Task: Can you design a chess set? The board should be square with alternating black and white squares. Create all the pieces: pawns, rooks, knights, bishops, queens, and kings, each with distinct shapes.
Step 351:
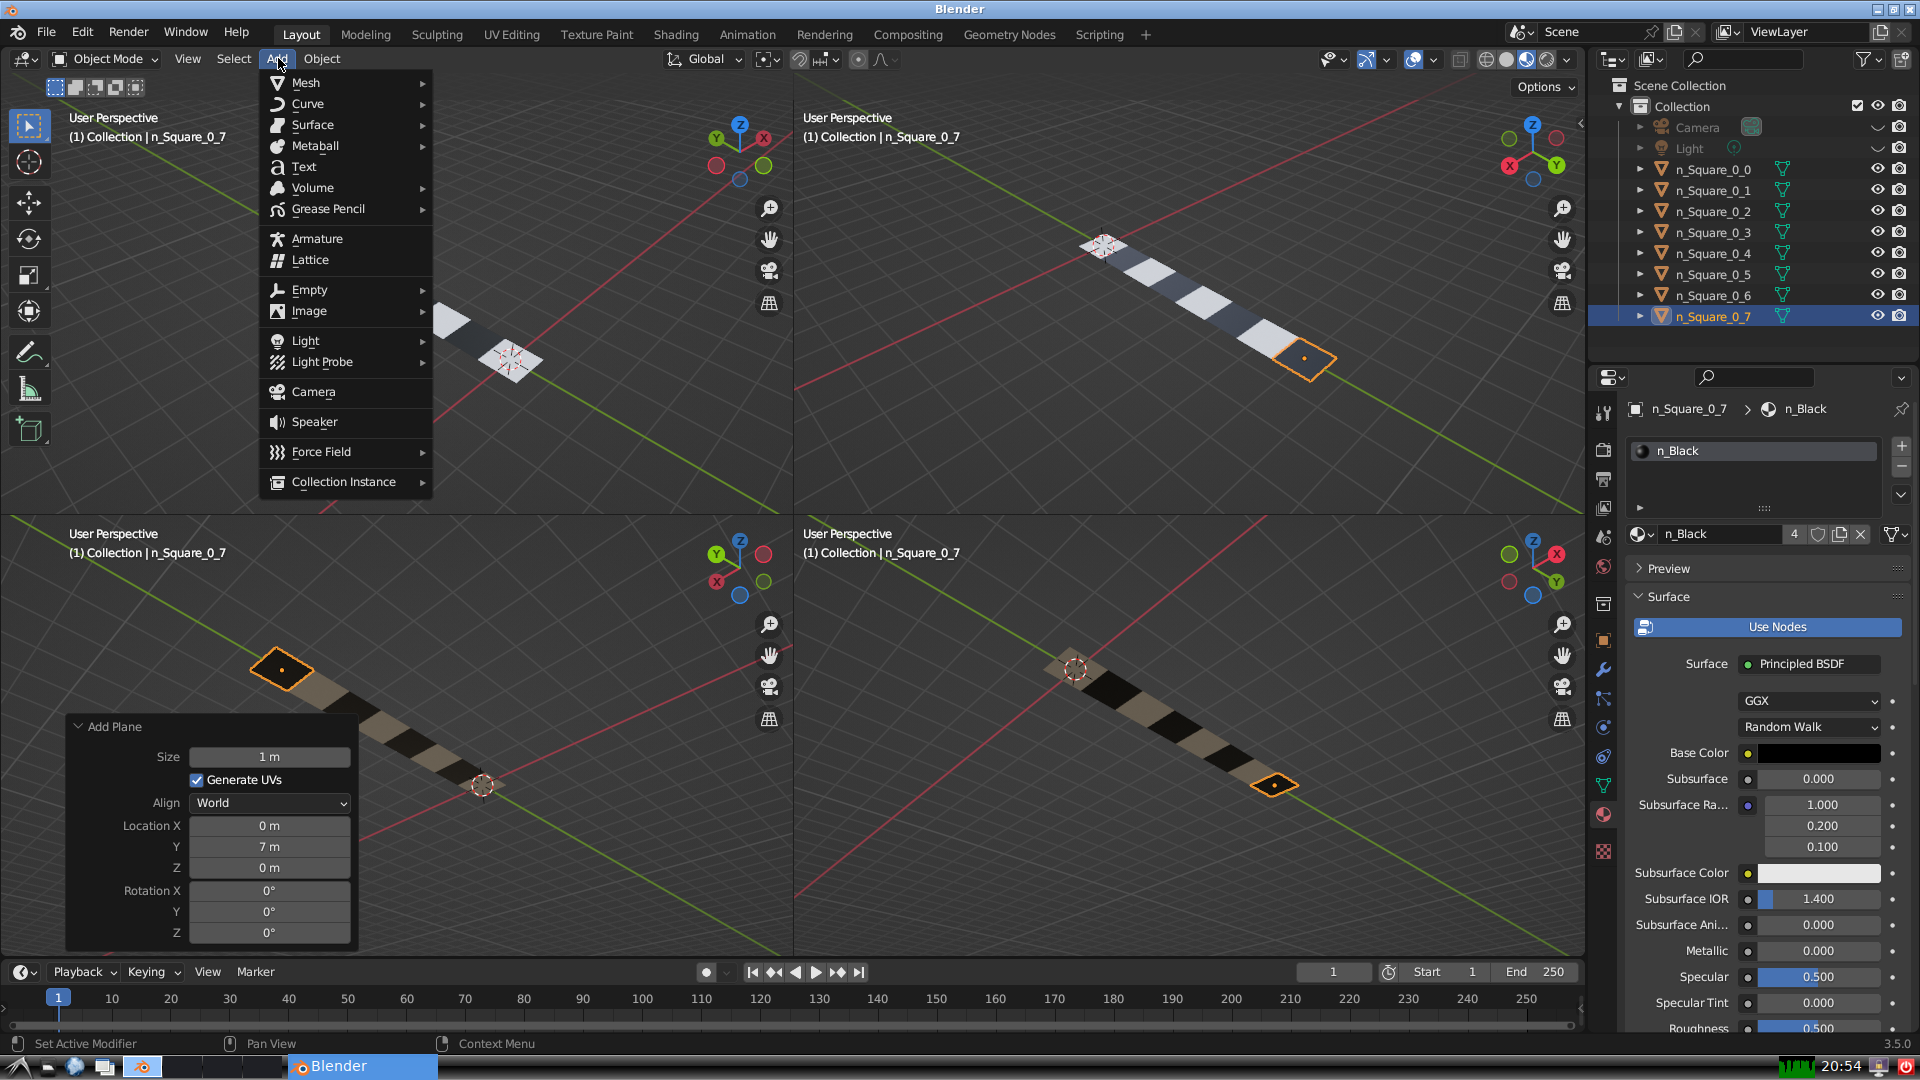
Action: {"mouse_move": [304, 82]}